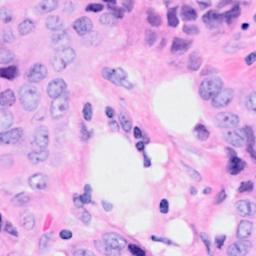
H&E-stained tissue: Breast